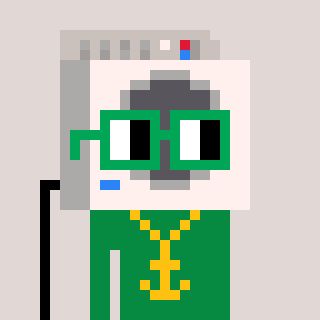
a pixel art character with square green glasses, a washing machine-shaped head and a green-colored body on a warm background